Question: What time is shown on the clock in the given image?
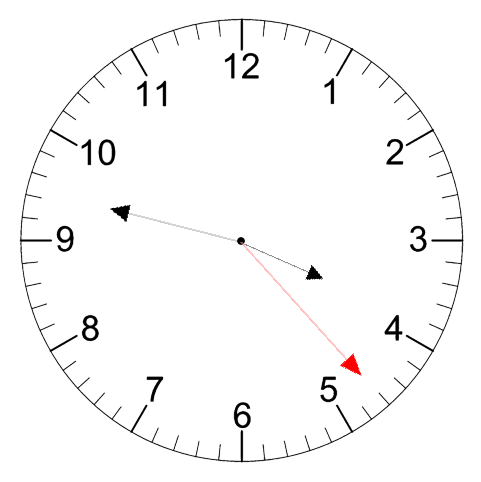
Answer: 03:47:23